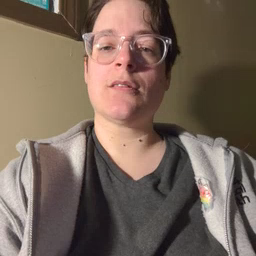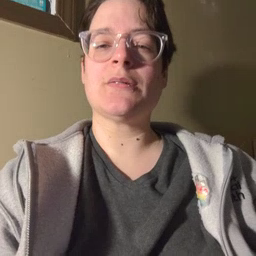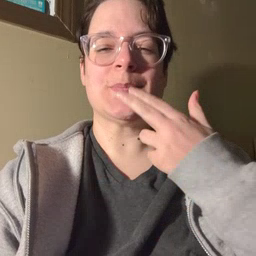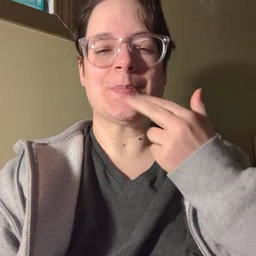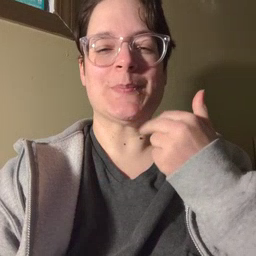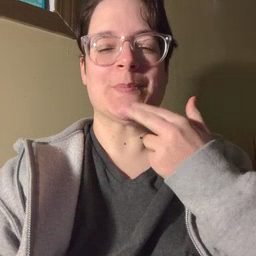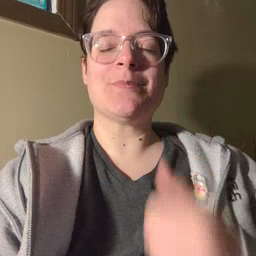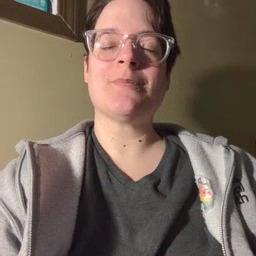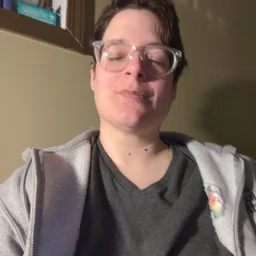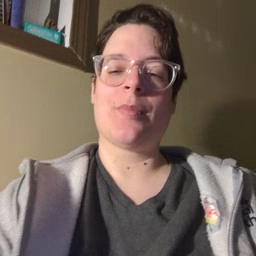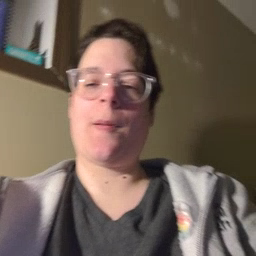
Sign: cute